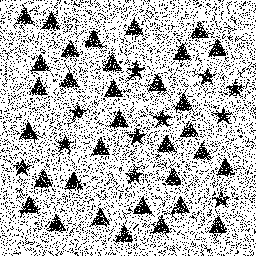
Squares: 0
Triangles: 33
Stars: 11
Total shapes: 44